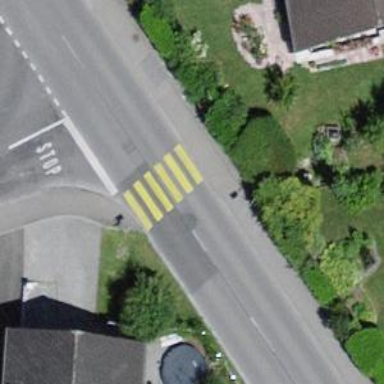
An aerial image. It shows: Marked road crossing.